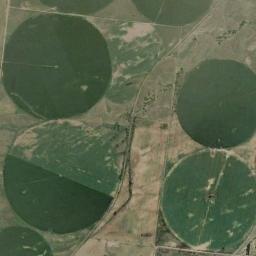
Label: circular_farmland